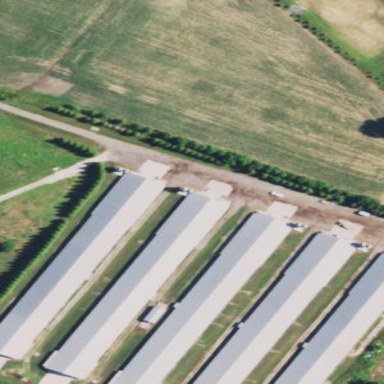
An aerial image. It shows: Farm auxiliary building.